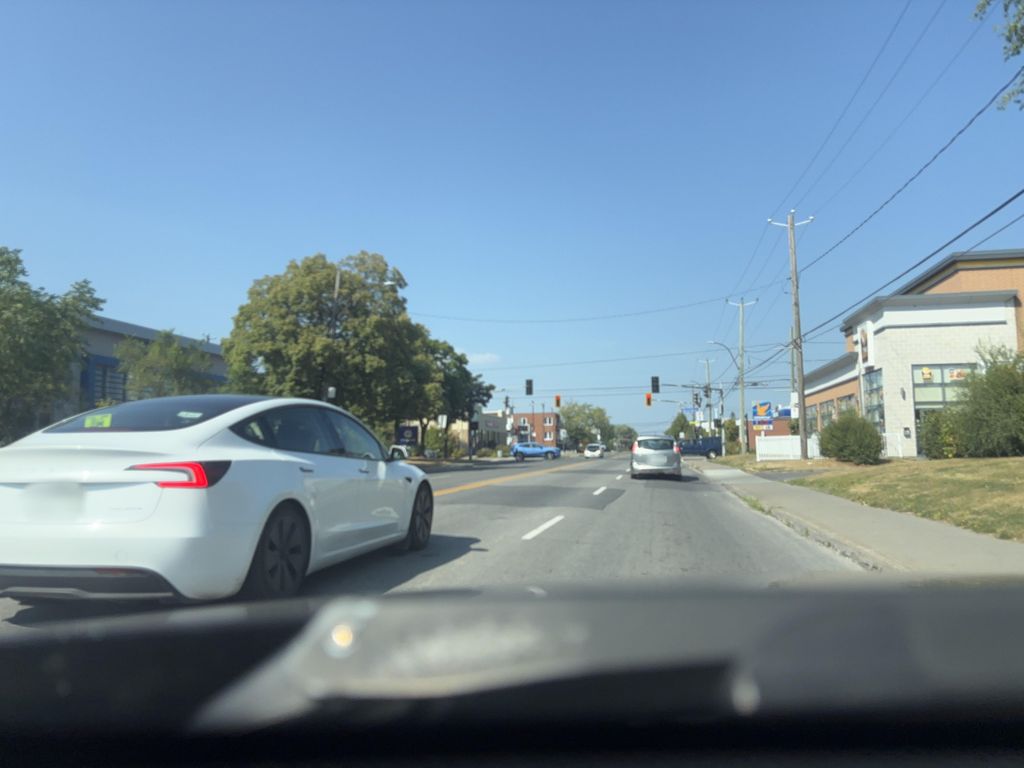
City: montreal